Field crop: maize
Growth stage: 2
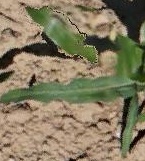
Species: maize